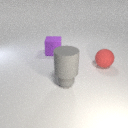
small gray rubber sphere to the right of large purple rubber cube